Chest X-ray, PA view. Patient: 45 years old, sex M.
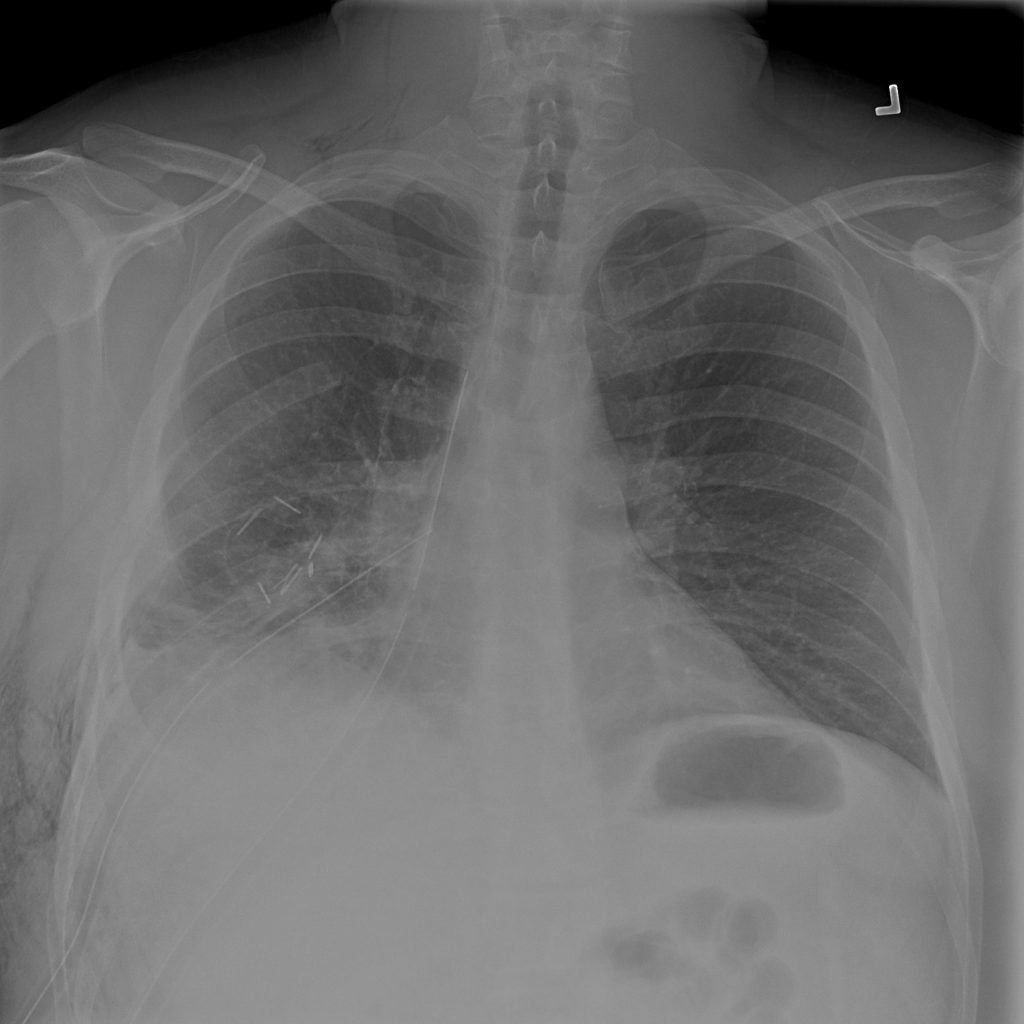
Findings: No Finding